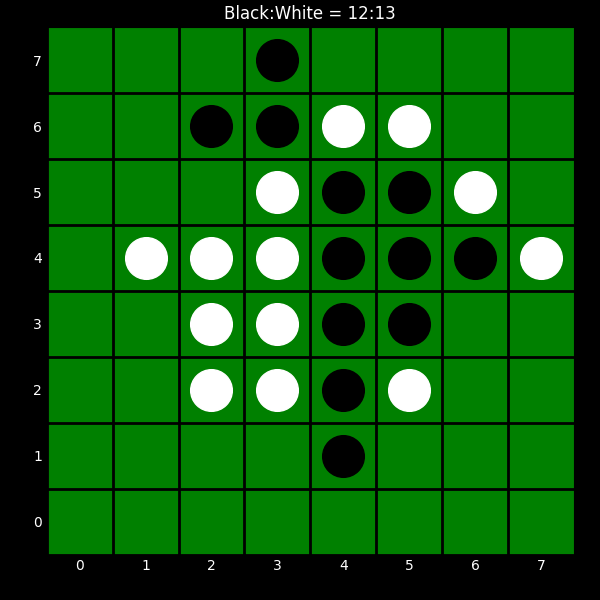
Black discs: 12
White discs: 13